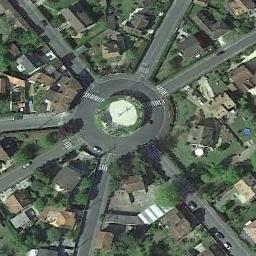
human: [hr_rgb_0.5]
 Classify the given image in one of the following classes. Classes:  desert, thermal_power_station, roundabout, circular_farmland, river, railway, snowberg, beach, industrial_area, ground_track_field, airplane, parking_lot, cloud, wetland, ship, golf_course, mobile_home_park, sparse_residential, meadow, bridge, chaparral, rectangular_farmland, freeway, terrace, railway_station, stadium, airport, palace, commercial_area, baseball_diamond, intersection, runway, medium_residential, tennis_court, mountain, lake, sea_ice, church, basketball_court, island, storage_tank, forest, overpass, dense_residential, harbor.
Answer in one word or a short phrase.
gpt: roundabout